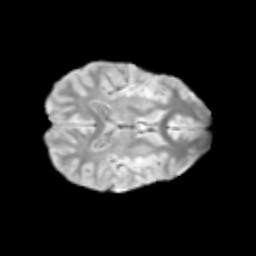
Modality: T2w
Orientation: axial
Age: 10
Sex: female
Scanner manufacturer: siemens
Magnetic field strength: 3 T
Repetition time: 3.8 s
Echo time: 0.07 s